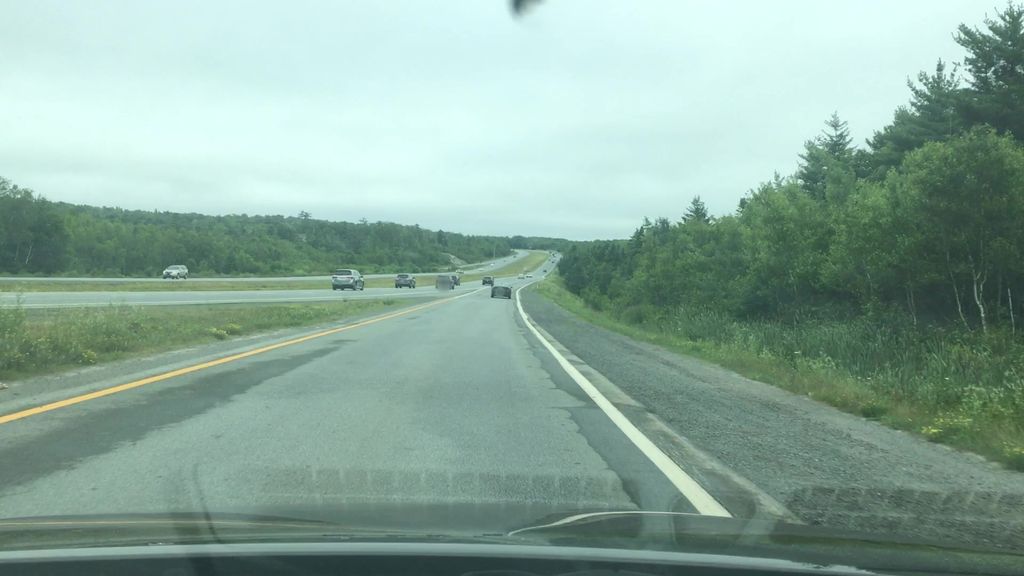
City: halifax